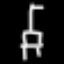
Label: chair